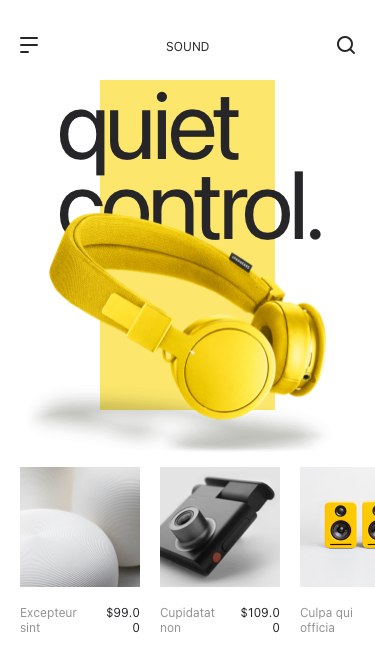
Text in this UI design:
quiet
control.
$99.00
Excepteur sint
$109.00
Cupidatat non
Culpa qui officia